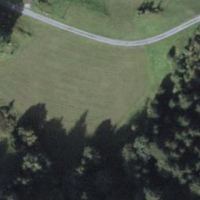
EUNIS habitat code: 44
Species observed at this site:
Roeseliana roeselii